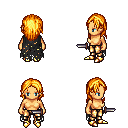
a pixel art fantasy rpg character, female body template, human, tanned skin, black tattered cape, gold greaves, light blonde long hairstyle, gold boots, dagger, four views (front, back, left, right), 2x2 character sprite sheet, small pixel art, hard edges, no anti-aliasing